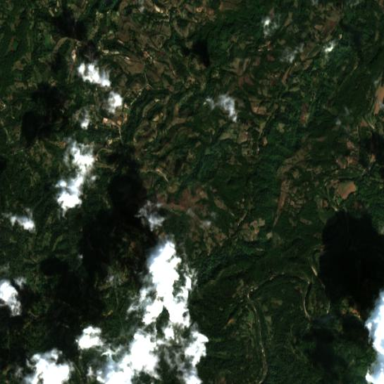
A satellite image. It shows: Forest area.